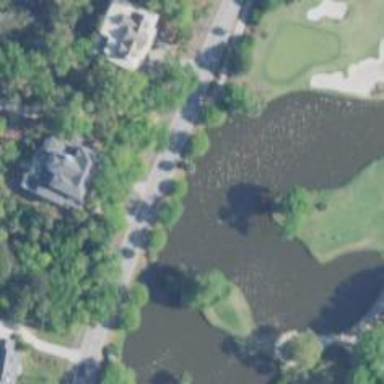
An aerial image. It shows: Picturesque scene of golf course with lateral water hazard.